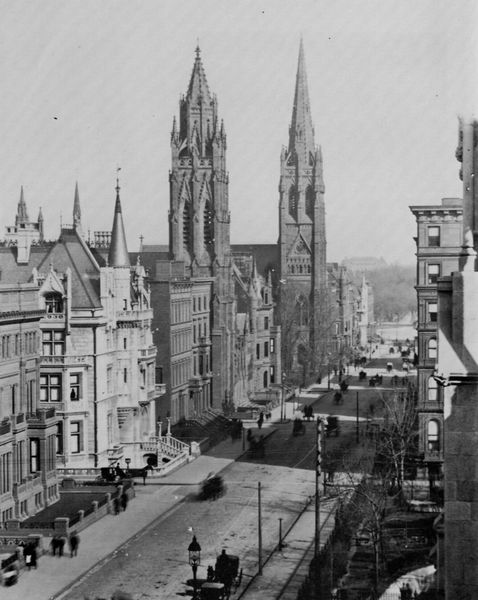
Titel: Die Fifth Avenue
Künstler: Amerikanischer Photograph
Schlagwörter: himmel, schatten, weiß, bäume, menschen, stadt, äste, fenster, grau, hell, laterne, laternen, licht, schwarz, strasse, gebäude, rasen, leute, stein, häuser, zweige, brüstung, kirche, sonne, turm, garten, ansicht, fassade, fassaden, passanten, pflaster, dächer, giebel, winter, kutsche, beleuchtung, vogelperspektive, wagen, treppe, aufgang, foto, fotografie, grossstadt, kirchtürme, luftaufnahme, photographie, stadtansicht, erker, gehsteig, türme, asphalt, gehweg, schwarzweiß, trottoir, photo, stadtlandschaft, beet, beete, etagen, geschosse, umzäunung, stockwerke, mietshäuser, fußweg, häuserfront, vorgarten, spitzturm, vorgärten, kegelturm, easen, einbeet, gärtchen, stra enschlucht